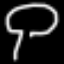
Label: mushroom